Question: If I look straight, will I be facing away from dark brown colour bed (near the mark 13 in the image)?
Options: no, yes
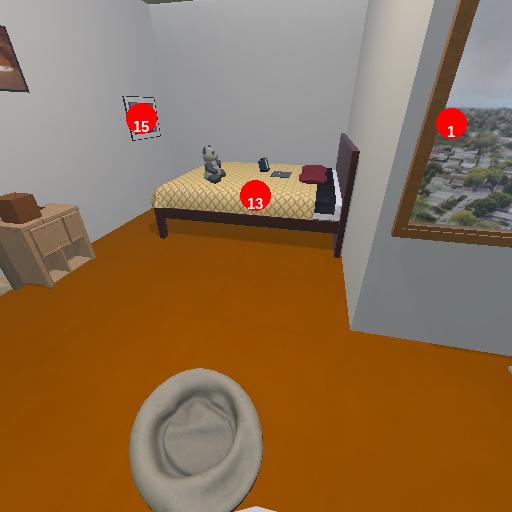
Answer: no